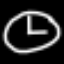
Label: clock